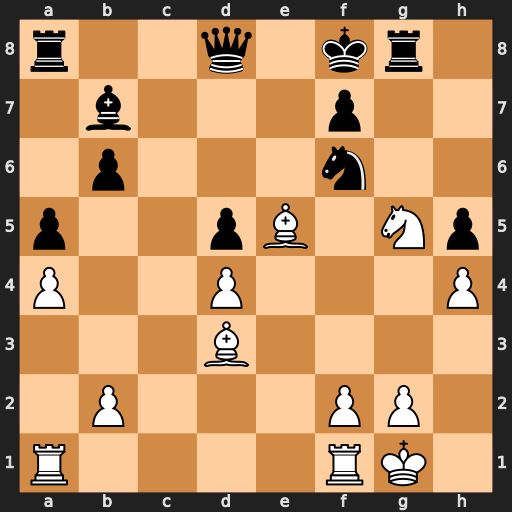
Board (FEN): r2q1kr1/1b3p2/1p3n2/p2pB1Np/P2P3P/3B4/1P3PP1/R4RK1
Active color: w
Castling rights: -
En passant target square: -
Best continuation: Bxf6 Qxf6 Nh7+ Ke7 Nxf6